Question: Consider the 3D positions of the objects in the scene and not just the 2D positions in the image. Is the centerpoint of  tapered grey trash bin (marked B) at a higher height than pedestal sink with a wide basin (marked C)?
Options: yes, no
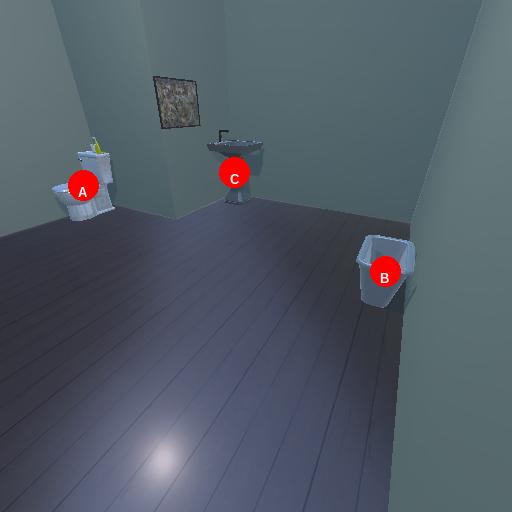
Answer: yes